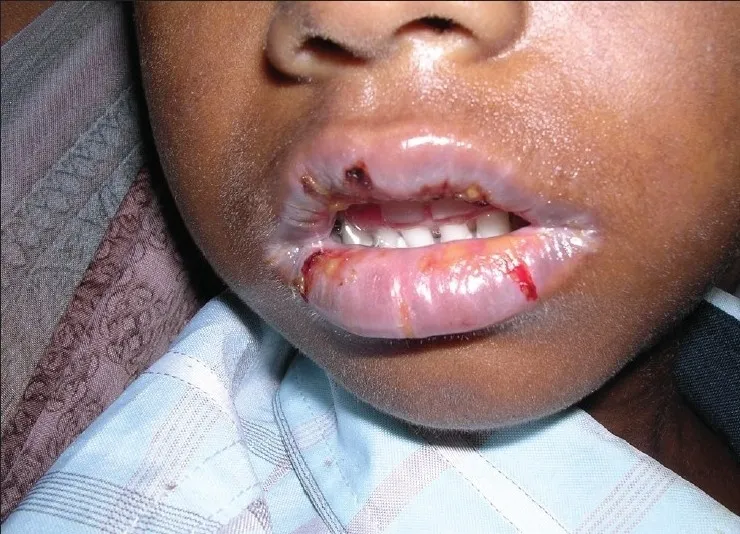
Pre treatment - ulcers in the lower lip (Case 3).
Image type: medical_photograph (skin_photograph)